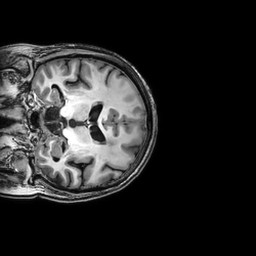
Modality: T1w
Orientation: coronal
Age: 64
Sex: female
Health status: ill
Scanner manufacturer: philips
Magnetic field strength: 3 T
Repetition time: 0.008301 s
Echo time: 0.003808 s